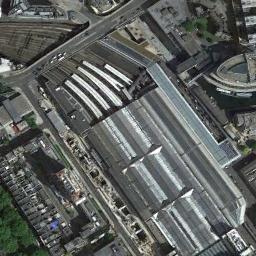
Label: railway_station